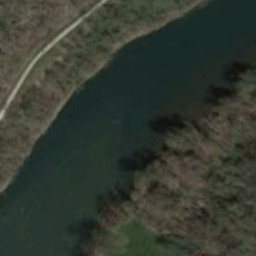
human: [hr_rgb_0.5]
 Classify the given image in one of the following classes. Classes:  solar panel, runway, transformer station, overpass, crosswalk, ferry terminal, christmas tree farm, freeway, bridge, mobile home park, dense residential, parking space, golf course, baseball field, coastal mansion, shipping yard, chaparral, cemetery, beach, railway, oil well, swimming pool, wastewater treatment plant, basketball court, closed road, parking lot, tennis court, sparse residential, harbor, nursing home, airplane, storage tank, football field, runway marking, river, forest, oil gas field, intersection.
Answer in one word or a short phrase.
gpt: river